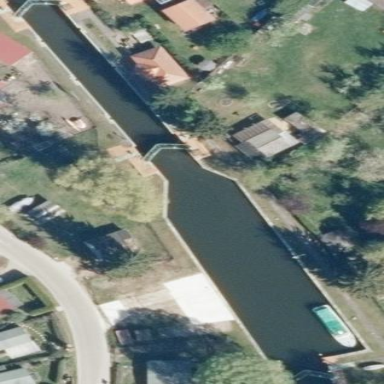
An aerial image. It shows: Lock on body of water.